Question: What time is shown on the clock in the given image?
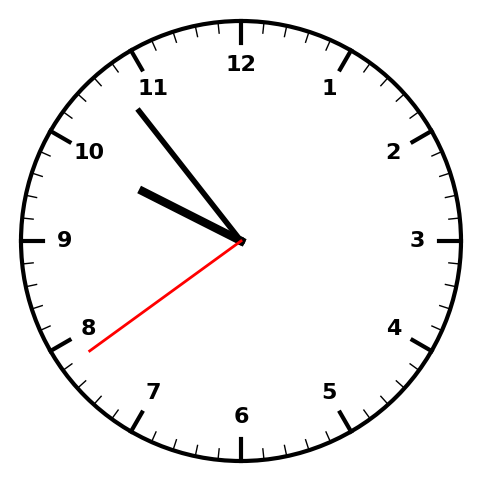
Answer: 09:53:39